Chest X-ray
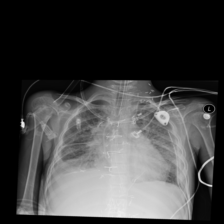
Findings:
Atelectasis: negative
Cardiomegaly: negative
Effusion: positive
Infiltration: positive
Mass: negative
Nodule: negative
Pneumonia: negative
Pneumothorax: negative
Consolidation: negative
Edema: negative
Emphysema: negative
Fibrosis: negative
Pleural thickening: negative
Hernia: negative